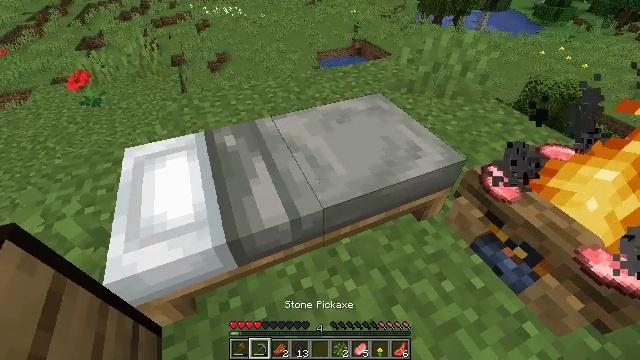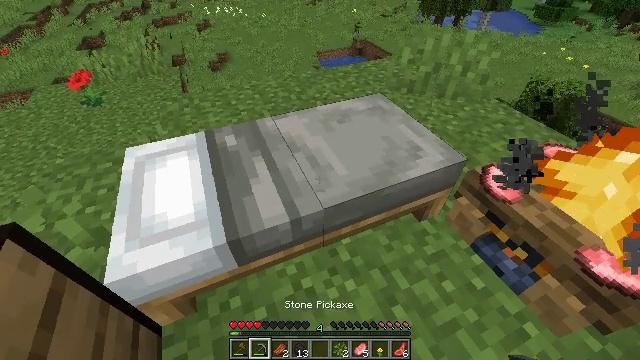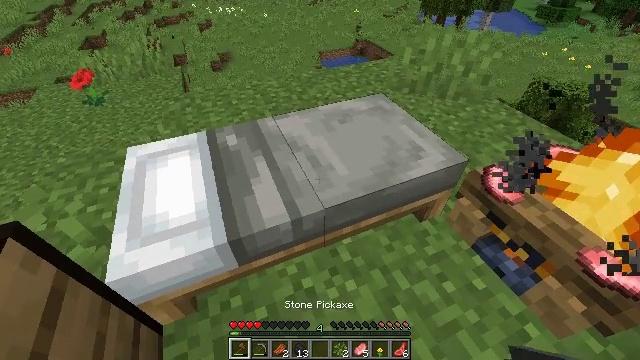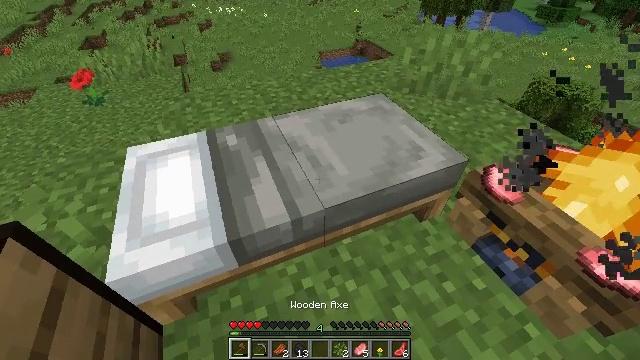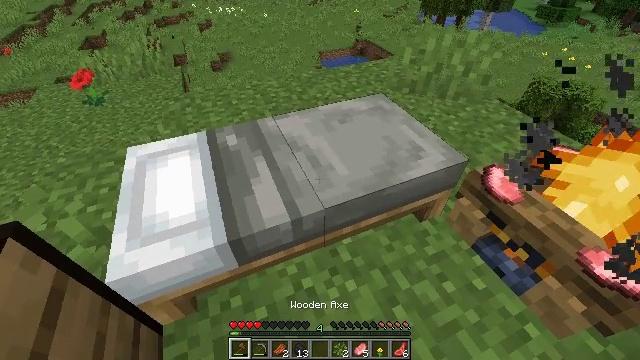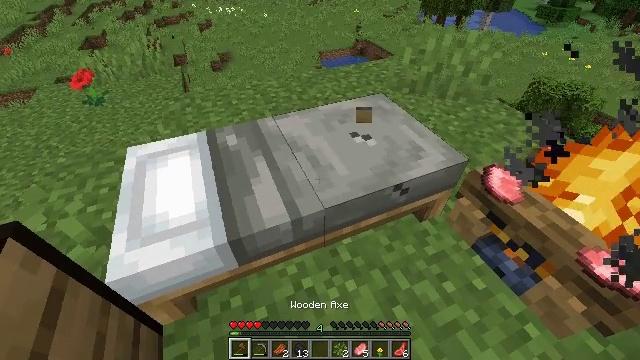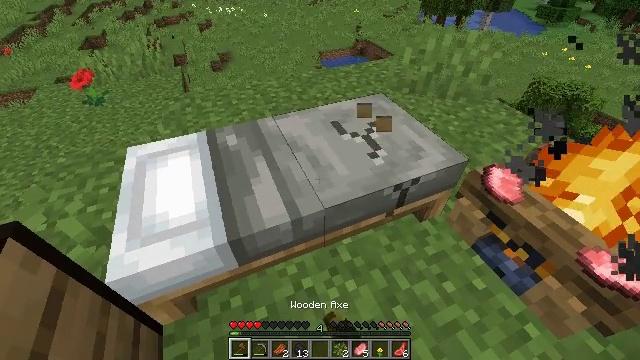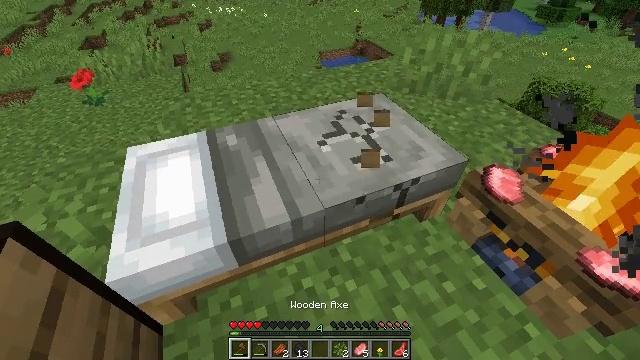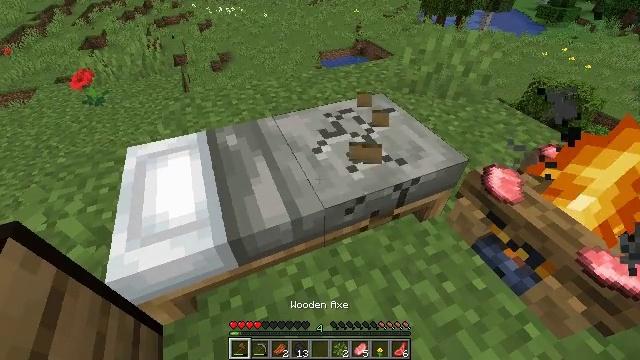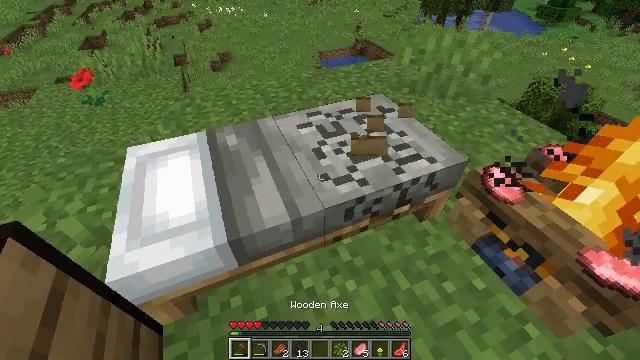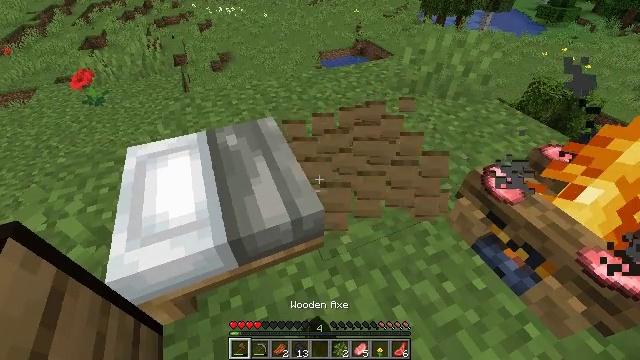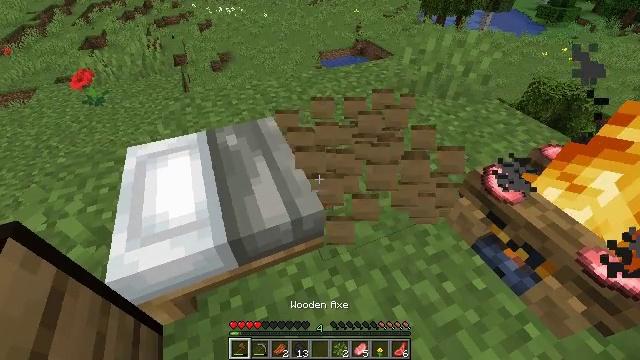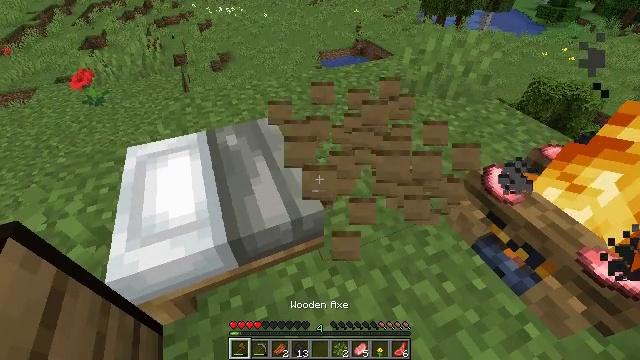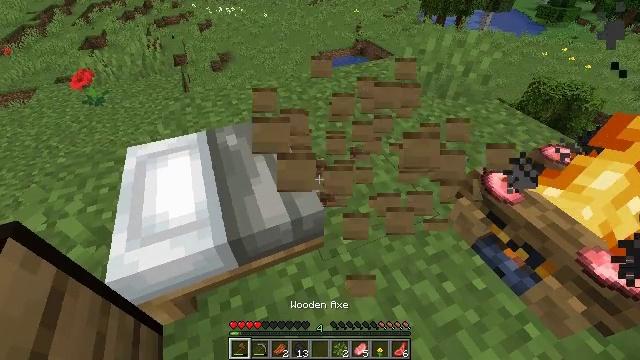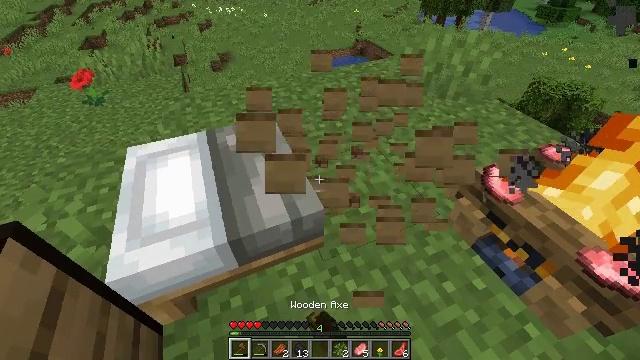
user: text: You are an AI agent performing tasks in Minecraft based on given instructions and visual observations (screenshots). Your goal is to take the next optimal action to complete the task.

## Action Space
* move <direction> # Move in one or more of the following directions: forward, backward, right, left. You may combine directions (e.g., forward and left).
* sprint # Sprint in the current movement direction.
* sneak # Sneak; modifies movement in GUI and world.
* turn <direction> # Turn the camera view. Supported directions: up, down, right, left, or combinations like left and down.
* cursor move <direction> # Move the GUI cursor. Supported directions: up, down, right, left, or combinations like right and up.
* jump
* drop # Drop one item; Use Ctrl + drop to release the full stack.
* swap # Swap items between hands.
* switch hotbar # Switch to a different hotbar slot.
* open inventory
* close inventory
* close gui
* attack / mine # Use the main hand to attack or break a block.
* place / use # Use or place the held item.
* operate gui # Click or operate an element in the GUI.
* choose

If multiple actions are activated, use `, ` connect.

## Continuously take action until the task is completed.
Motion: motion action
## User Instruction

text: Destroy the light gray bed to move it.
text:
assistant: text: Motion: no_op
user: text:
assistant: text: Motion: switch to hotbar 1
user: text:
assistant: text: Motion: switch to hotbar 1
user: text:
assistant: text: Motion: switch to hotbar 1
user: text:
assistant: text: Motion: attack / mine
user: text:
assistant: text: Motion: attack / mine
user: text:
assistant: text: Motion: attack / mine
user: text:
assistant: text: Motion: attack / mine
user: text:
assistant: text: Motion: attack / mine
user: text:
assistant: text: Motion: attack / mine
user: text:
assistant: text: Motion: attack / mine
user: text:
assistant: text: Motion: attack / mine
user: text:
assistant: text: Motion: attack / mine
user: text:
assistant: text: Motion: attack / mine
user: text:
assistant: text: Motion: attack / mine